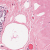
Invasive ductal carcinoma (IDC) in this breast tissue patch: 0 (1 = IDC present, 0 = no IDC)